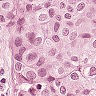
Metastatic tissue present: yes